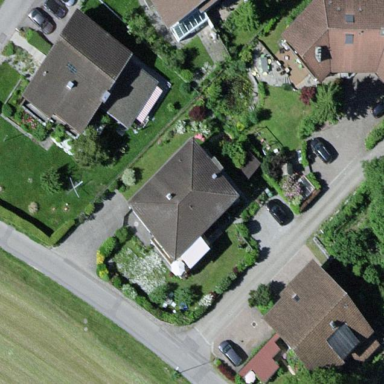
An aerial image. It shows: Hipped roof house.